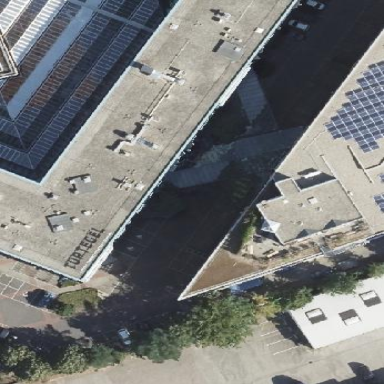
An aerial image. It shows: View of roof of building.